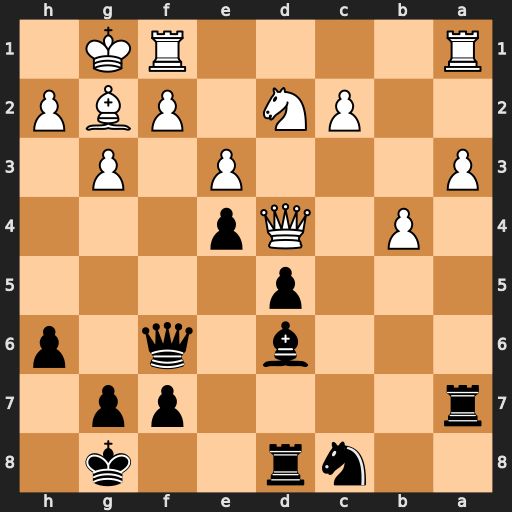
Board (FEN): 2nr2k1/r4pp1/3b1q1p/3p4/1P1Qp3/P3P1P1/2PN1PBP/R4RK1
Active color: b
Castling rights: -
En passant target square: -
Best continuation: Be5 Qxa7 Nxa7